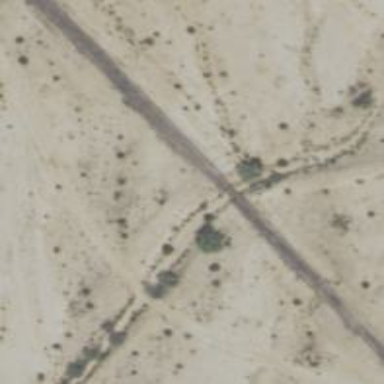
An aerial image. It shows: Abandoned railroad bridge.